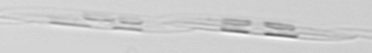
Label: Pseudo-nitzschia